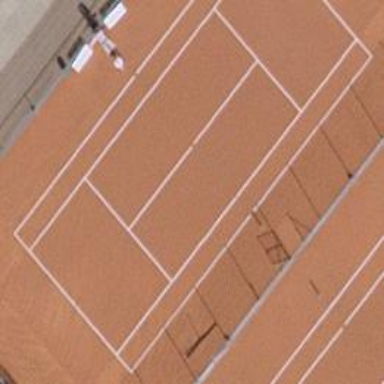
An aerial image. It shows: Tennis court on pitch.